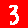
Digit: 3